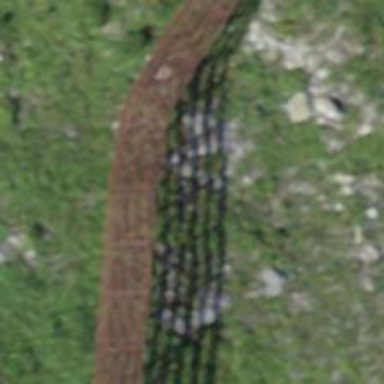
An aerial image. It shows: Avalanche protection barrier.